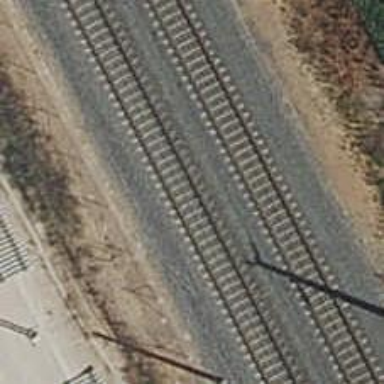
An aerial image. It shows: Railway track with contact lines for electrification.